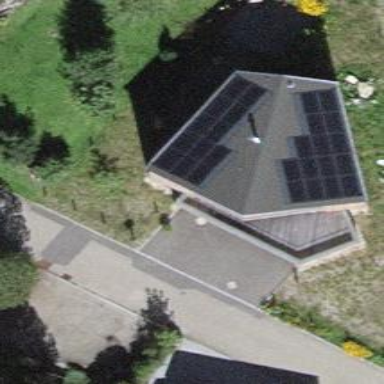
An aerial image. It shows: Solar power generator with photovoltaic panels.